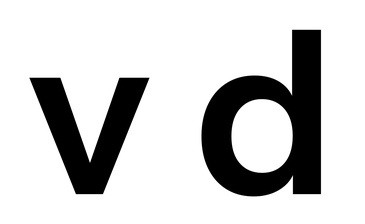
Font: InstrumentSans_SemiBold